Field crop: maize
Growth stage: 2
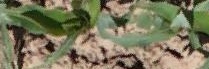
Species: maize